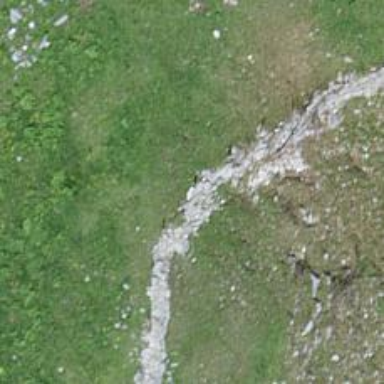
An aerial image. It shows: Wall made of dry stone.